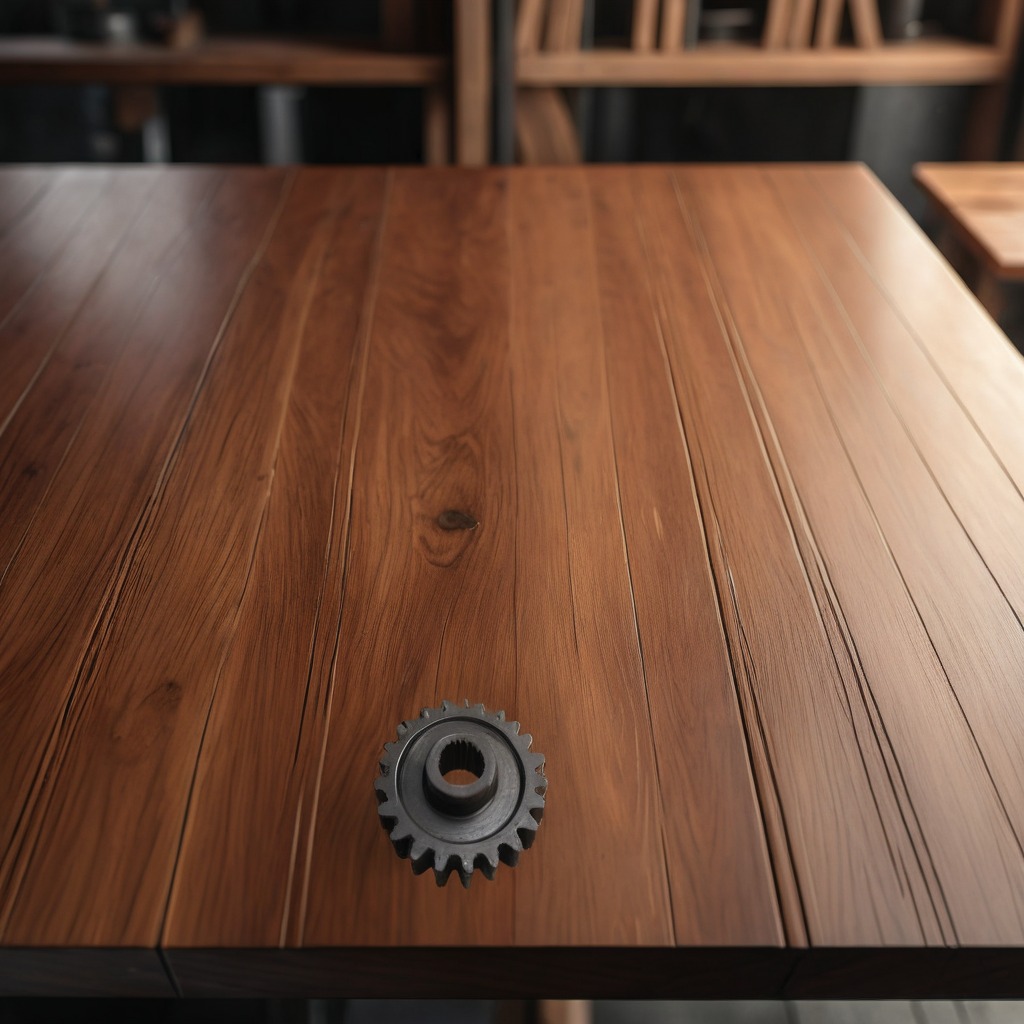
A steel gear with teeth is lying on the wooden table in a carpentry studio.